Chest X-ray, PA view. Patient: 50 years old, sex F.
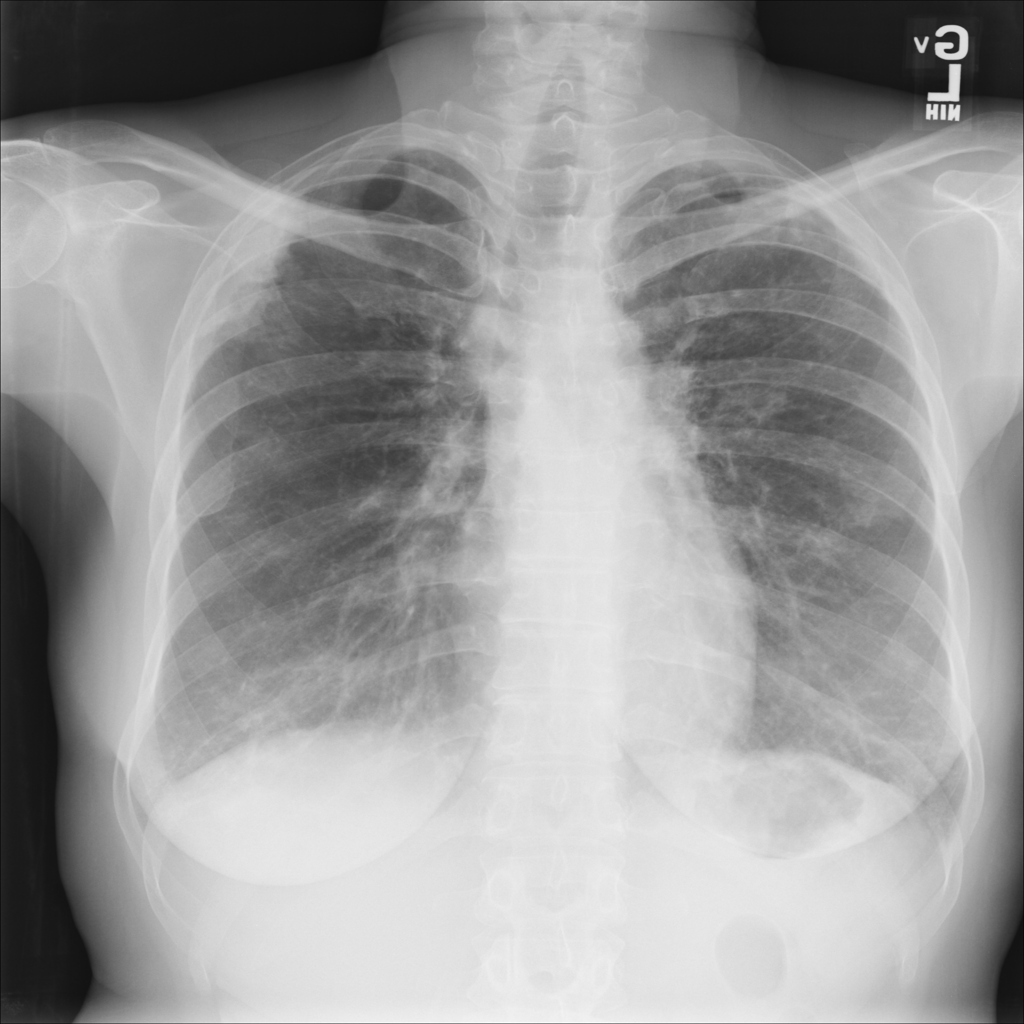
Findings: Nodule